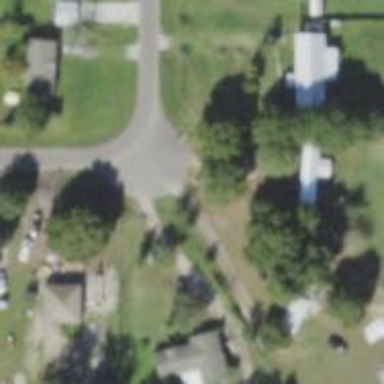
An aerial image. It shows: Driveway.